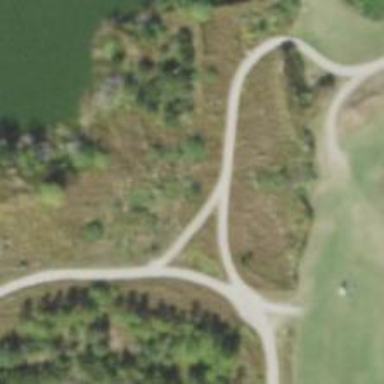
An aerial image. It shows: Pathway for golfing.